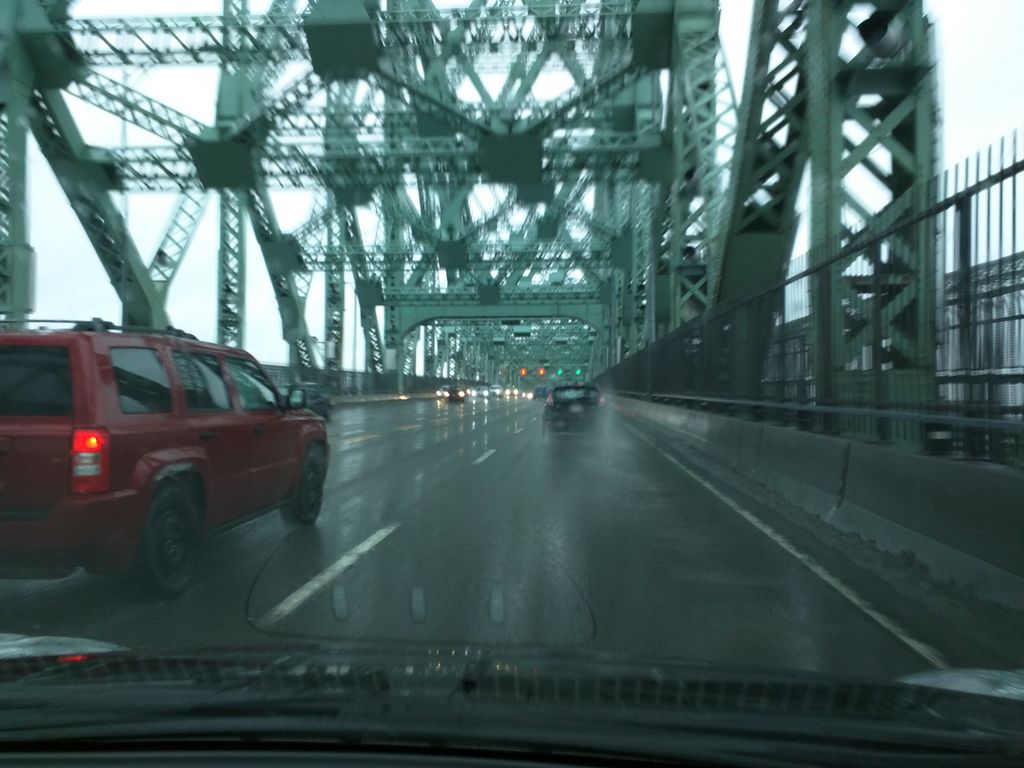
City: montreal